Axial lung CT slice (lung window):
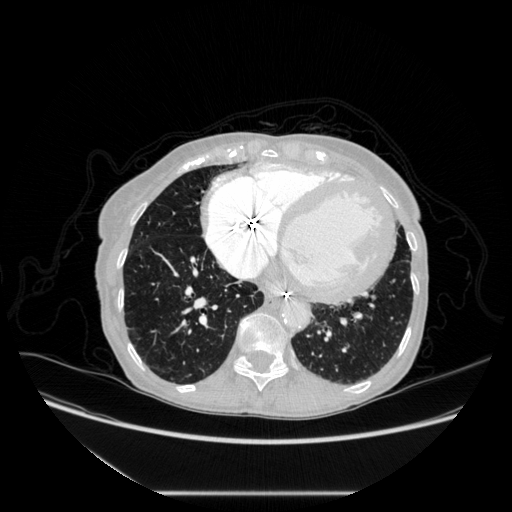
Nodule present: no